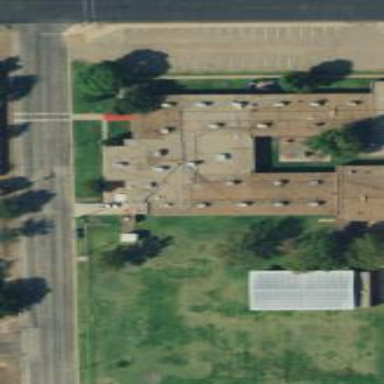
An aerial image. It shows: School building.